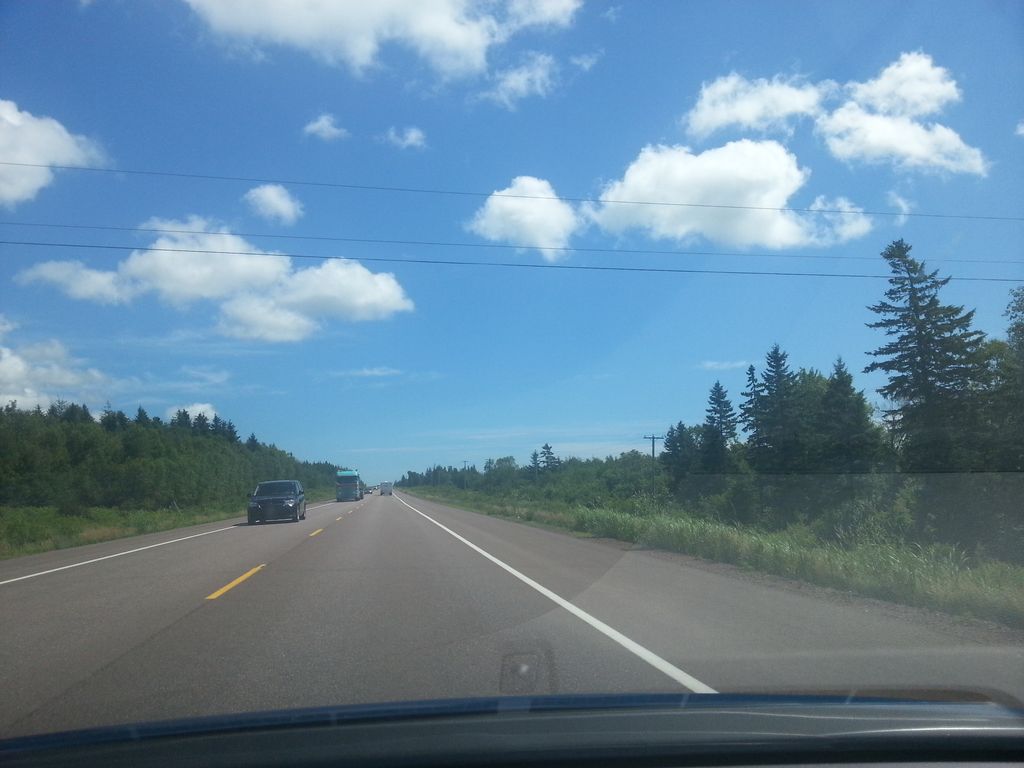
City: charlottetown